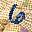
Label: 6